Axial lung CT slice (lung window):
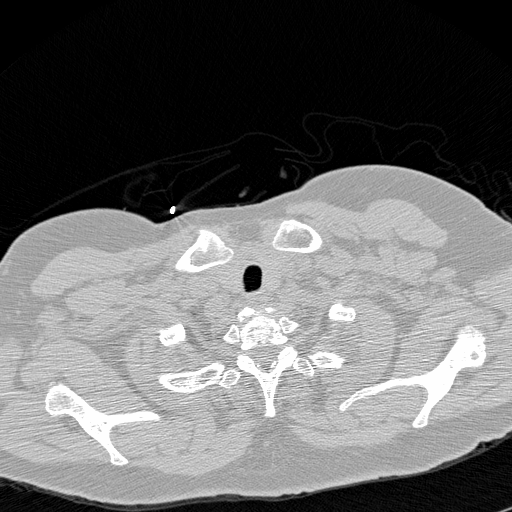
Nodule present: no